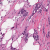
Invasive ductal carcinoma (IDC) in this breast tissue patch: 1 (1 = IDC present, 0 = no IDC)